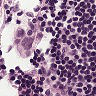
Metastatic tissue present: yes